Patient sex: M
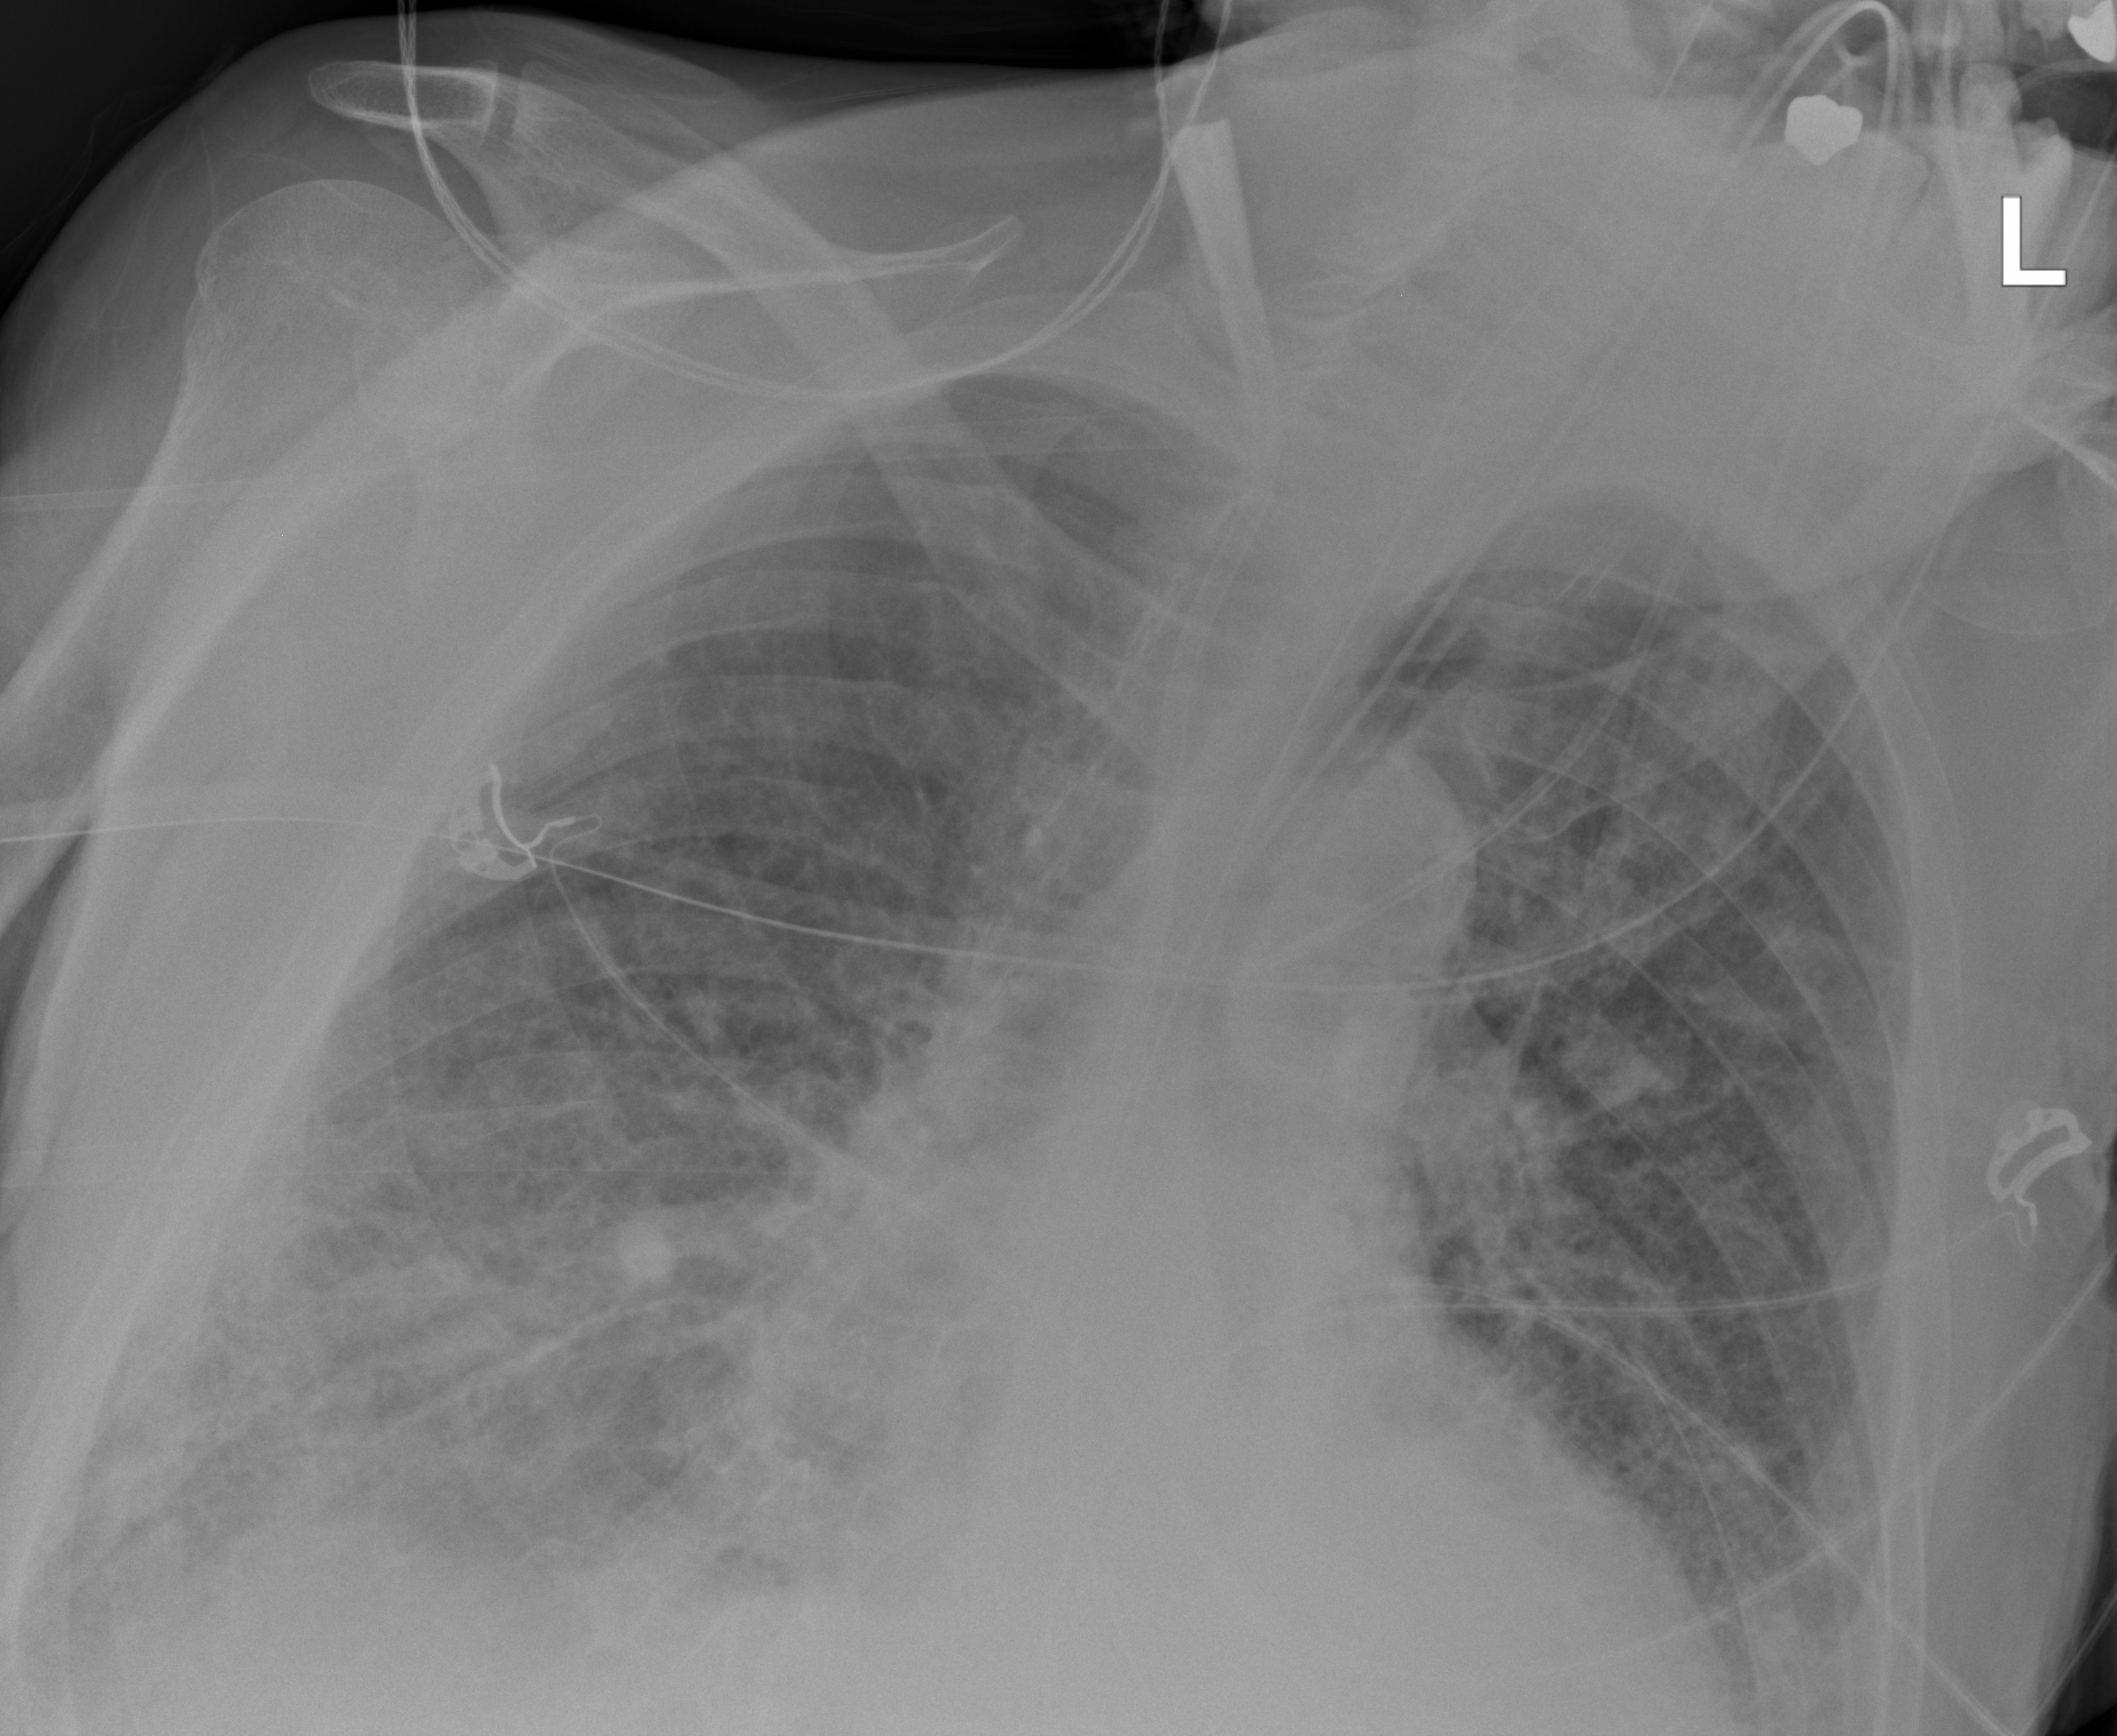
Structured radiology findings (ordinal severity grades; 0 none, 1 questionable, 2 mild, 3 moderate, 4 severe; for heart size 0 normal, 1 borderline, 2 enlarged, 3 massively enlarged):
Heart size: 0
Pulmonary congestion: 1
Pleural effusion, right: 2
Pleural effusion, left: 0
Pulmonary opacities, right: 2
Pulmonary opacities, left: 2
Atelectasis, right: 2
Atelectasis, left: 2